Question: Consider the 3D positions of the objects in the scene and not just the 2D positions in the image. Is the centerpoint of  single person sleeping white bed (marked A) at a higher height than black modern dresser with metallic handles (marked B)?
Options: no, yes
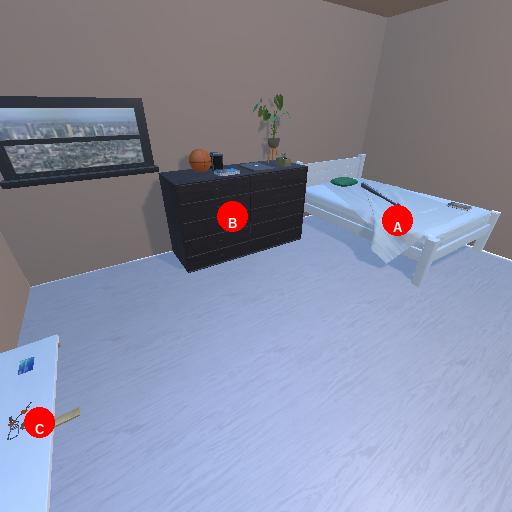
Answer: no